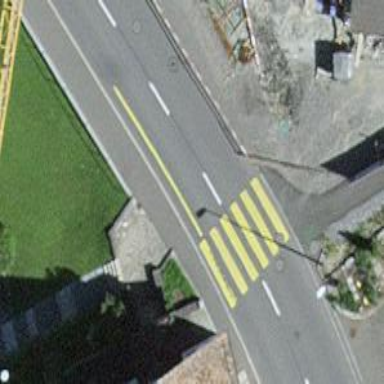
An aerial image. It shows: Set of steps on the road.